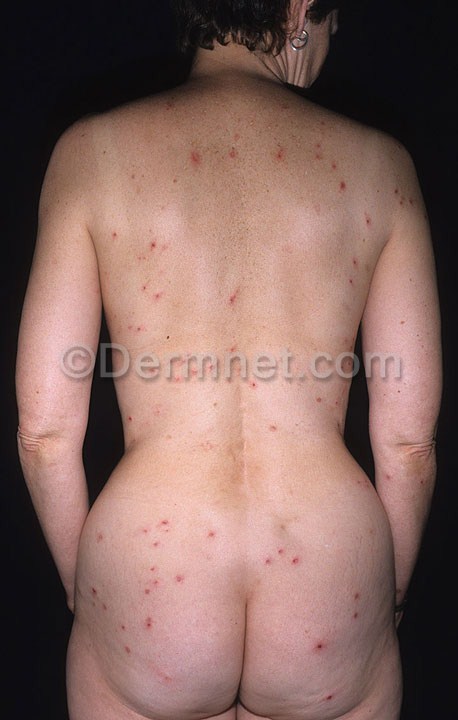
Disease: Bullous Disease Photos